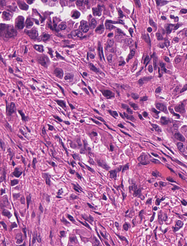
Tumor epithelial tissue: yes
Tumor-associated stroma tissue: yes
Normal tissue: no